Current action and preconditions to check: trajectory_clear

Your task: For each precondition in the list above, predict whether it will hold at this action.

Consider the current scene as observed from the mobile robot's camera, and analyze the predicted future states of all dynamic agents (e.g., people, animals, vehicles, or any moving entities) within the NEXT SECOND.

IMPORTANT: Only answer "very likely" if you are absolutely certain—based on strong, clear evidence—that a dynamic agent will violate the precondition in the predicted future state. Do NOT answer "very likely" for unlikely, ambiguous, or low-probability risks.

Ask yourself for each precondition: Is there a high probability, with clear and convincing evidence, that the predicted future states of any dynamic agent will interfere with the predicted future state of the currently executing action within the NEXT SECOND, causing that precondition to fail?

Assess the risk level based on these predictions. Use "likely" or "very likely" if motions create a clear risk of interference.

Use "neutral" or "improbable" if agents are nearby but their predicted paths are clearly diverging or non-conflicting.

Failure Risk Categories: "very improbable", "improbable", "neutral", "likely", "very likely"

Answer Format: Output ONLY the probability_of_failure value from these categories: "very improbable", "improbable", "neutral", "likely", "very likely"

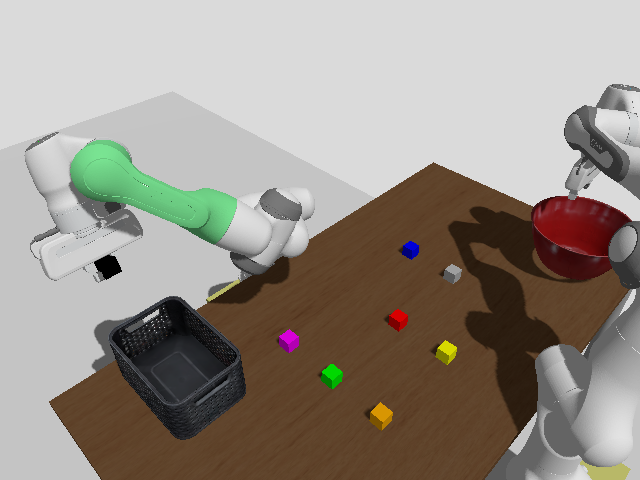

Answer: very improbable